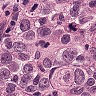
Metastatic tissue present: yes